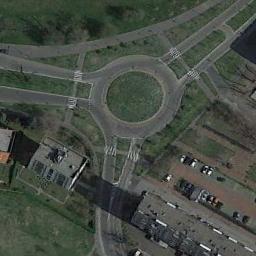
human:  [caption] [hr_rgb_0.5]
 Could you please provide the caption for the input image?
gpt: The roundabout with three exits and entrances is in the lawn and some buildings are next to the roundabout .

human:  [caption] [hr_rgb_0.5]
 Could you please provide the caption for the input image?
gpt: The roundabout is next to grass and parking lot .

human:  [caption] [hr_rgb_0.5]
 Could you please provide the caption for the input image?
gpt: The roundabout is surrounded by grass .

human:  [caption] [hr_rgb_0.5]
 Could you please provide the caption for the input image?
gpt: There are several roads around the roundabout with many buildings and some trees and a large lawn, And many cars are parked in the open space beside the roundabout .

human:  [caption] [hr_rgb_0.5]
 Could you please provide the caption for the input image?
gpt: There are some green lawns and buildings near the roundabout .